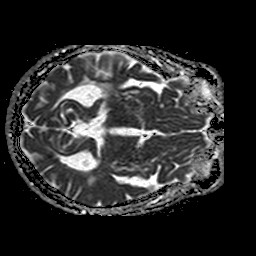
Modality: ADC
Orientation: axial
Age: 73
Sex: male
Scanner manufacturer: philips
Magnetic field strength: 1.5 T
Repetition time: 4.066 s
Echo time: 0.09255 s